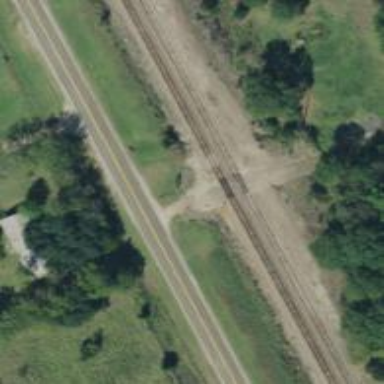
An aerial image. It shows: Railway level crossing.